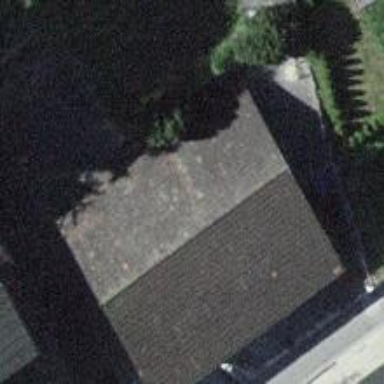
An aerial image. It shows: Warehouse building.